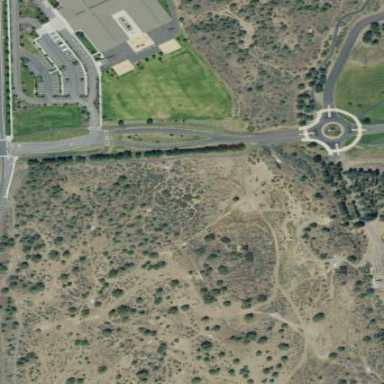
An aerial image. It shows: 18-hole disc golf course designated as leisure land.